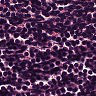
Metastatic tissue present: no